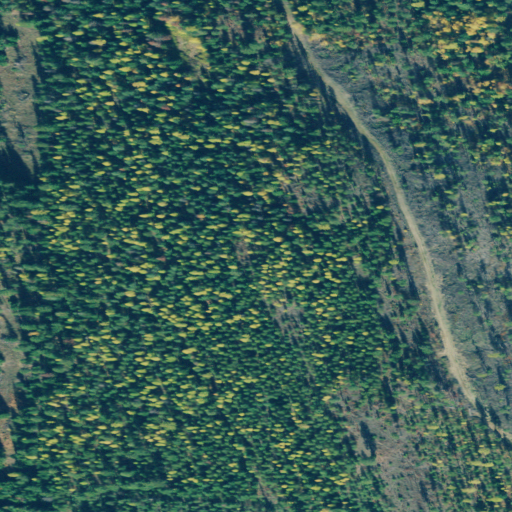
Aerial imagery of ridge(s) in Montana named Freeman Ridge containing evergreen forest, grassland, and shrub